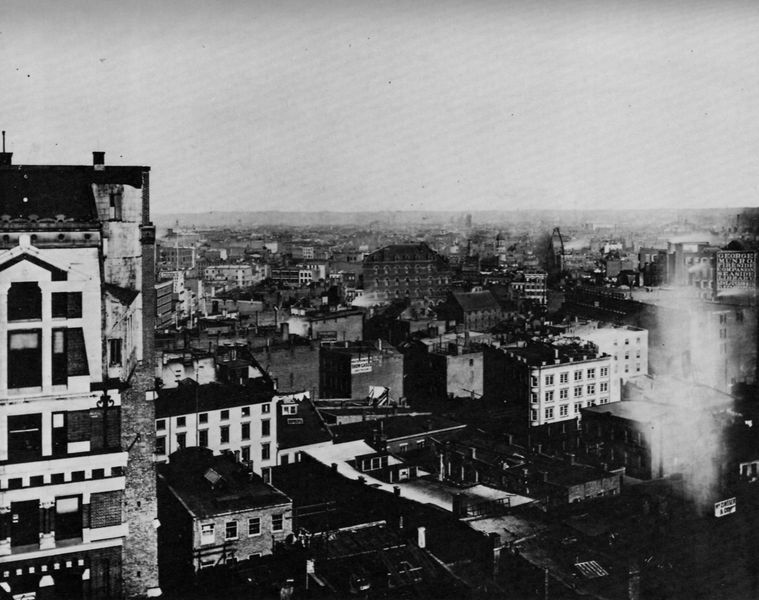
Titel: Unteres Manhattan
Künstler: Amerikanischer Photograph
Schlagwörter: himmel, weiß, stadt, fenster, schwarz, ausblick, blick, dach, gebäude, haus, wand, horizont, häuser, rauch, kamine, turm, aussicht, dächer, schornsteine, fabrik, vogelperspektive, industrie, dampf, aufsicht, foto, fotografie, stadtansicht, schwarzweiß, fleck, mauern, fesnter, hochhaus, brandwand, dachterasse